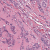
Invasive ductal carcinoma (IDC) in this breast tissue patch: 1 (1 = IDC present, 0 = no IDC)